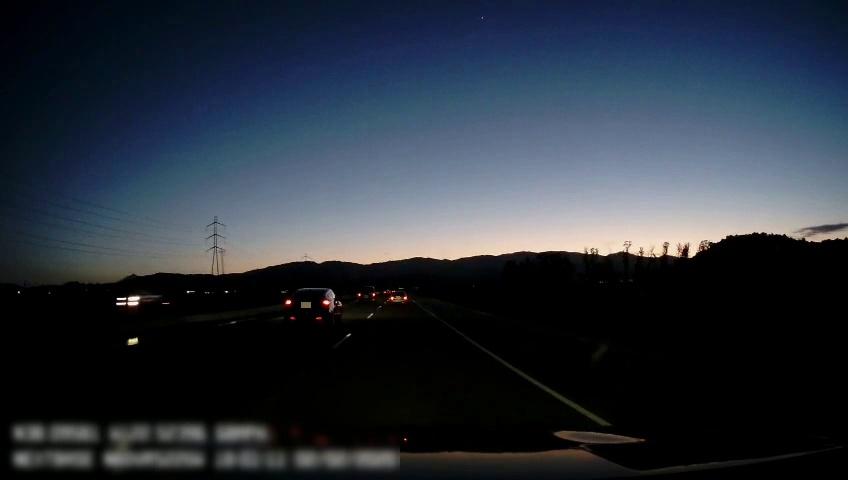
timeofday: Dusk/Dawn/Twilight
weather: Sunny
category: Drivable Space
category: Vehicles | Car
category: Vehicles | Car
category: Vehicles | Car
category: Vehicles | SUV
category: Lanes | Current Lane
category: Lanes | Alternate Lane